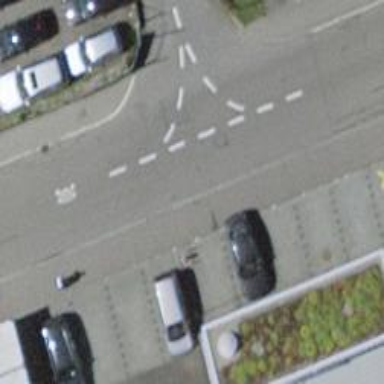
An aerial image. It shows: Kerb barrier.